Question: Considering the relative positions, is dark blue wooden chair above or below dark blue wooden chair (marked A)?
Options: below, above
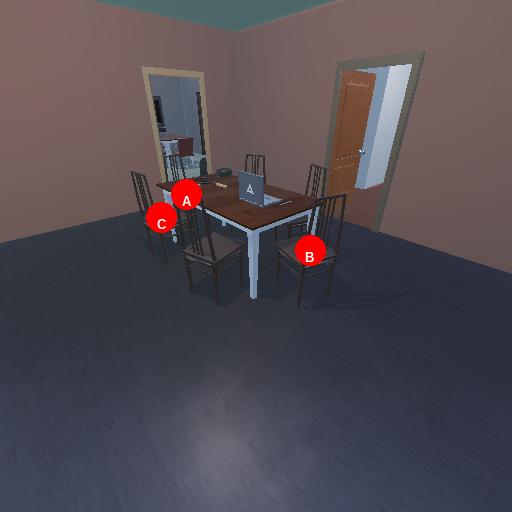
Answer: below